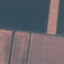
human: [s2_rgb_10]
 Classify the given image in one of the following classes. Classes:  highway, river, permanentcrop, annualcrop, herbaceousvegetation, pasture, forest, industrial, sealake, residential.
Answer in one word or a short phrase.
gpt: AnnualCrop